Field crop: tomato
Growth stage: 1
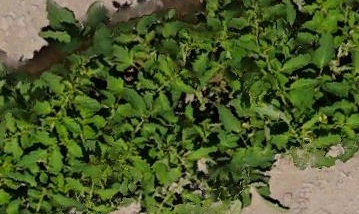
Species: tomato